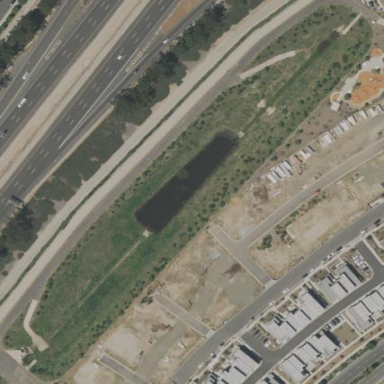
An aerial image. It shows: Detention basin with water.